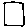
Label: square